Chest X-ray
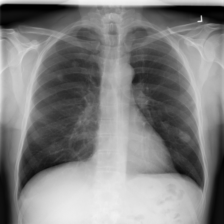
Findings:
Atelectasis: negative
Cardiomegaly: negative
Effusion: negative
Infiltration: negative
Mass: negative
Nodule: positive
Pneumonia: negative
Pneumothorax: negative
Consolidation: negative
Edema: negative
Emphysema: negative
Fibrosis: negative
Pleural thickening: negative
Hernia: negative